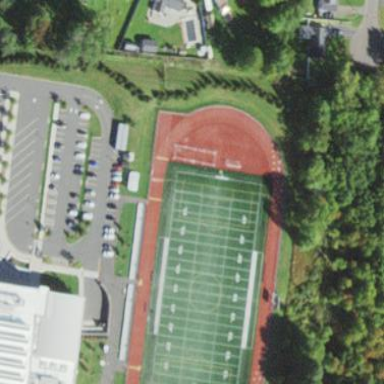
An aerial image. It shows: American football pitch for leisure and sport activities.